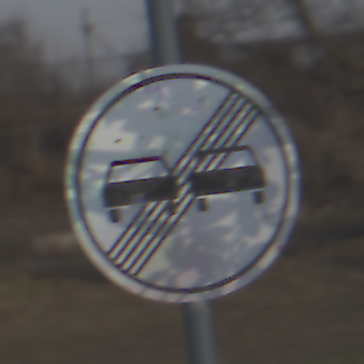
Verkehrszeichen: EndeUeberholverbot
Umgebung: Outdoor, Suburban
Tageszeit: SunriseSunset
Wetter: PartlyCloudy
Licht: Natural
Jahreszeit: Winter
Kontrast: MediumContrast